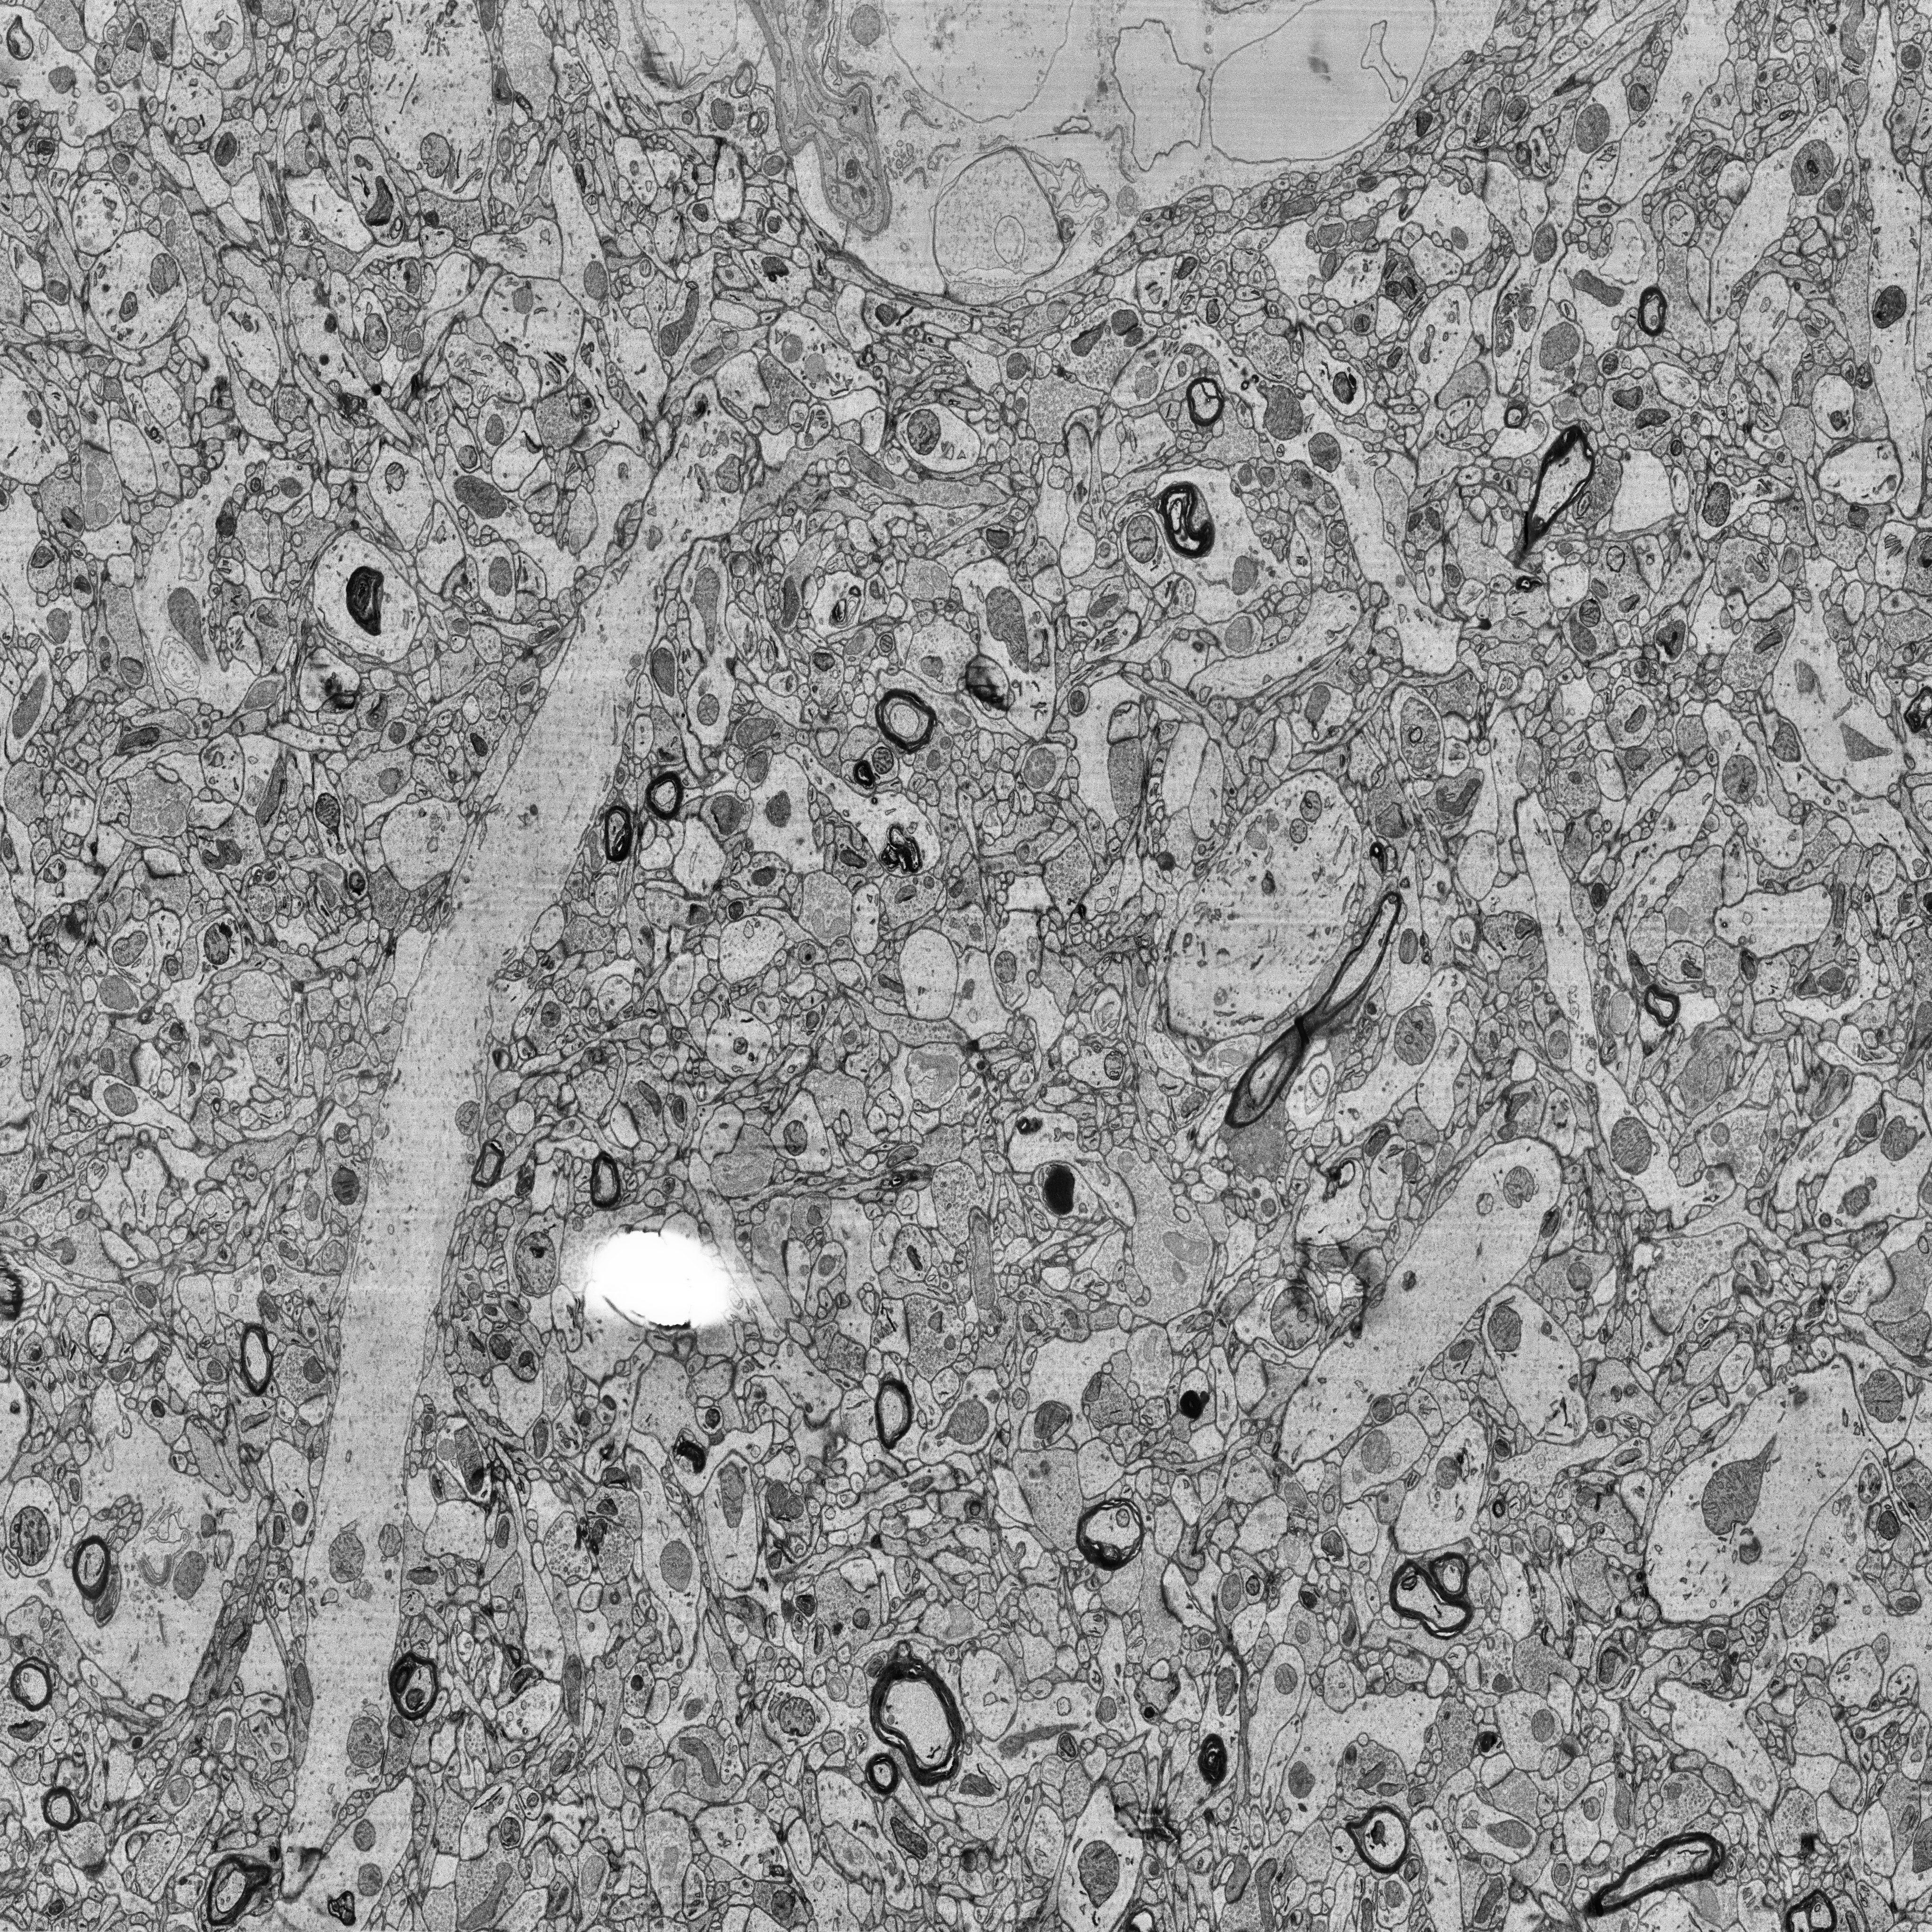
Electron microscopy slice of human cortex tissue
Slice depth (z): 85
Mitochondria instances in slice: 500